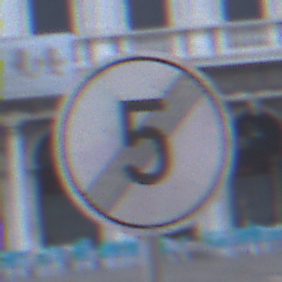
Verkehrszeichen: EndeGeschwindigkeit5
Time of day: SunriseSunset
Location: Outdoor (Urban)
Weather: PartlyCloudy
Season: NotSpecified
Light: Natural